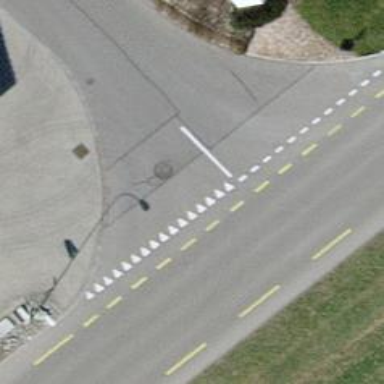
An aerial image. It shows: Unclassified road with asphalt surface and no sidewalk.